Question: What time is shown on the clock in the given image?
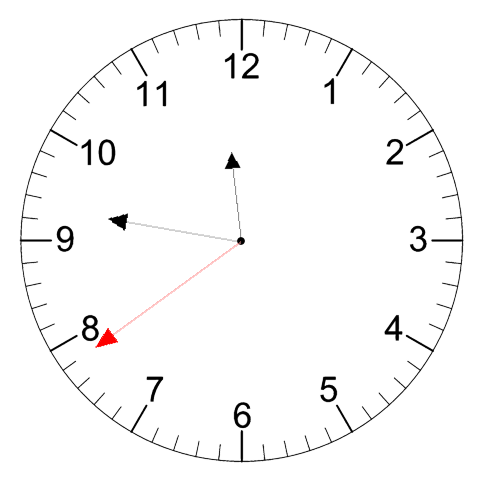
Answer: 11:46:39